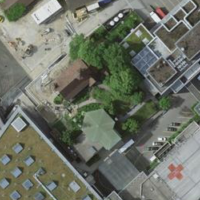
EUNIS habitat code: 54
Species observed at this site:
Geranium sanguineum
Cichorium intybus
Cardamine pratensis
Saponaria ocymoides
Sedum acre
Papaver rhoeas